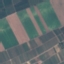
Label: PermanentCrop